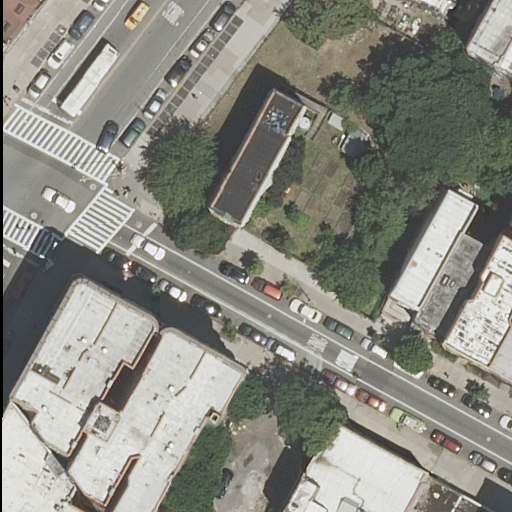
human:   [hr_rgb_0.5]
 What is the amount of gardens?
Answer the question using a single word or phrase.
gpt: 1

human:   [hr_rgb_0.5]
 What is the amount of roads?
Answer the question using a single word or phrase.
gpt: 2

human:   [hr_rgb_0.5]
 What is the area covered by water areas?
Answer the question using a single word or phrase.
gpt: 0m2

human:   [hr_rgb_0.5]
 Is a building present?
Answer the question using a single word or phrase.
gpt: yes

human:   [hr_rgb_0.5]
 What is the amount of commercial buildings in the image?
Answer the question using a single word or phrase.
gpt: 0

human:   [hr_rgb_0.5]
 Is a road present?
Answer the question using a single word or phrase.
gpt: yes

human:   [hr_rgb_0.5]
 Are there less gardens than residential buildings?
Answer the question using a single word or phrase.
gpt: yes

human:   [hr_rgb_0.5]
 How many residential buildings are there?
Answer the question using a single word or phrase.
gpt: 14

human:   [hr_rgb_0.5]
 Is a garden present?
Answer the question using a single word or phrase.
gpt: yes

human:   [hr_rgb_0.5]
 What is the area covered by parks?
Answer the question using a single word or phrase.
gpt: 116m2

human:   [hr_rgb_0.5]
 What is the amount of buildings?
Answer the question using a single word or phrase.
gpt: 14

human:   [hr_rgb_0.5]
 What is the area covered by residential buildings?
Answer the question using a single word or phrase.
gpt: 3172m2

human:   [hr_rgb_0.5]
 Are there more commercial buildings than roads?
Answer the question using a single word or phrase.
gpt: no

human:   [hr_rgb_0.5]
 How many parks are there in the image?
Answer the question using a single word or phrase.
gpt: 1

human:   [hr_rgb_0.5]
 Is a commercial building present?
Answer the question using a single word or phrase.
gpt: no

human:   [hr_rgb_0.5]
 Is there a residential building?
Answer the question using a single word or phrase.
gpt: yes

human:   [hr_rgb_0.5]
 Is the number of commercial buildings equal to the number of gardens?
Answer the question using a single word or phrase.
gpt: no

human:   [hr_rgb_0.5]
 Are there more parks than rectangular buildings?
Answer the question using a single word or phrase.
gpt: no

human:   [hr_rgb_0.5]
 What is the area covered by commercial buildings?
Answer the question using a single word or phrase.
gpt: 0m2

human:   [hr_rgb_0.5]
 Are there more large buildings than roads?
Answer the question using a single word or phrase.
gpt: no

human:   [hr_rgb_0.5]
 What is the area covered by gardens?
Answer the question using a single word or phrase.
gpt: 902m2

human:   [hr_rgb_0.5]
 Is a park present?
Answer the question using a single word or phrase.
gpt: yes

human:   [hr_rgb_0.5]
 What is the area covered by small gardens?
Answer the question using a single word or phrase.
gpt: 0m2

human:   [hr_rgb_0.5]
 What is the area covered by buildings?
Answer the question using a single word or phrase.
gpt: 3172m2

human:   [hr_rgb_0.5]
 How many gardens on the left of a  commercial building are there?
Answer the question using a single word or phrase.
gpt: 0

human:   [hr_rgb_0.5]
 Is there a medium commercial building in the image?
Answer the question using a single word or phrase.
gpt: no

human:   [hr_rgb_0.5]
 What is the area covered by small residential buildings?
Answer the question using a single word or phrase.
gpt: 131m2

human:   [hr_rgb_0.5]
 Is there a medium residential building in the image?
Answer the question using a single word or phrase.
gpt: yes

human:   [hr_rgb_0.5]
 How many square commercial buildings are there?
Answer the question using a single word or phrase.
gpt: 0

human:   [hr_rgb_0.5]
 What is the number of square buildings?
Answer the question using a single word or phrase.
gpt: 0

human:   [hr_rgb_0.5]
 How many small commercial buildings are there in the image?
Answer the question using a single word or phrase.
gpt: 0

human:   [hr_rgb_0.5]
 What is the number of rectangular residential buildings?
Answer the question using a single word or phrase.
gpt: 10

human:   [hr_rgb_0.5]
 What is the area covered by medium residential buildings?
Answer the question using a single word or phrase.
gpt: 1712m2

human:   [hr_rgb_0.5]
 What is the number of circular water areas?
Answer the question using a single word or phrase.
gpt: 0

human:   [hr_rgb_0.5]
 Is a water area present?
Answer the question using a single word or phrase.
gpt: no

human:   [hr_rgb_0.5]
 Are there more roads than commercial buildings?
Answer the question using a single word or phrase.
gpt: yes

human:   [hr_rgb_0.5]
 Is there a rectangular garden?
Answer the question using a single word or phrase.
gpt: yes

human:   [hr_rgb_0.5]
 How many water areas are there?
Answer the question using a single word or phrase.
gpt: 0

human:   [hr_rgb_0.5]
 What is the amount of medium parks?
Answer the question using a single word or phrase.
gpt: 1

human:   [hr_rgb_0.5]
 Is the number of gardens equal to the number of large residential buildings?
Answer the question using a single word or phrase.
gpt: yes

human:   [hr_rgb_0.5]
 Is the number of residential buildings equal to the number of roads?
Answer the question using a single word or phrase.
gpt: no

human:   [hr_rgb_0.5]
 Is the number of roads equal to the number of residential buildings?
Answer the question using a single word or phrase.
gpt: no

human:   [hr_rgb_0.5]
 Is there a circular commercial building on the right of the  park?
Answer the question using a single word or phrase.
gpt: no

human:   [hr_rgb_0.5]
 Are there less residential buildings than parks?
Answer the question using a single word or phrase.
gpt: no

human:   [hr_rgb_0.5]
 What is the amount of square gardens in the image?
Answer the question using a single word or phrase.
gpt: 0

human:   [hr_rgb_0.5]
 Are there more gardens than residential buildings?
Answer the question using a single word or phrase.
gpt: no

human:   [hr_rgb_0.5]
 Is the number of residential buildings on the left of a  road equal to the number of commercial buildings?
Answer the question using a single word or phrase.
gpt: no

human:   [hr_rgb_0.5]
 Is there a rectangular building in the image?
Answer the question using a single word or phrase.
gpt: yes

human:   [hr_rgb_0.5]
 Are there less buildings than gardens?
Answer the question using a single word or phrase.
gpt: no

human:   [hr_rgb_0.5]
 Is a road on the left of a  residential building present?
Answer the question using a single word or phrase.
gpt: yes

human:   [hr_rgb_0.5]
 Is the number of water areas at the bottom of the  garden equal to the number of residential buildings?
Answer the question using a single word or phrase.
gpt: no

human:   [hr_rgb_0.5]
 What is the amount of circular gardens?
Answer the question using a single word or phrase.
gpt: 0

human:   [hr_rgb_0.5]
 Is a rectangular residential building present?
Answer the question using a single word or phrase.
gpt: yes

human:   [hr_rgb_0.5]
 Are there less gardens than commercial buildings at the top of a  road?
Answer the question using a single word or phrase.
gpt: no

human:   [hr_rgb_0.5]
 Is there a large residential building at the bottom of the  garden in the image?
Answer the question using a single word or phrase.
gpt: yes

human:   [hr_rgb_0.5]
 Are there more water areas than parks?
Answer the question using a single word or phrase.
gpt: no

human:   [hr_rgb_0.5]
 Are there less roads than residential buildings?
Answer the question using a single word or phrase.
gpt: yes

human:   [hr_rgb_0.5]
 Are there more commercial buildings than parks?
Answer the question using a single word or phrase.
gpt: no

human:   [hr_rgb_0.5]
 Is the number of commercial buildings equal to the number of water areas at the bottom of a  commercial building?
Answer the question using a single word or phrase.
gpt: yes

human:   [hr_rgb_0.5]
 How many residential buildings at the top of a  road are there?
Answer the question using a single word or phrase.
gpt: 5

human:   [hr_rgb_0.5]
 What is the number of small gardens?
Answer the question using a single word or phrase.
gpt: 0

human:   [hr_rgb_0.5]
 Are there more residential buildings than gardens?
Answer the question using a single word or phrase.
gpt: yes

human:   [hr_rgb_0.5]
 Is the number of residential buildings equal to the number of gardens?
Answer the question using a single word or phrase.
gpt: no

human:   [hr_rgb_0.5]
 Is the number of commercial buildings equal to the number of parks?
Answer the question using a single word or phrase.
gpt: no